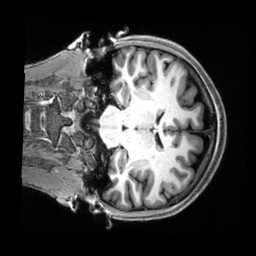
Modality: T1w
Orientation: coronal
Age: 19
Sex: female
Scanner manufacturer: siemens
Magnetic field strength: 3 T
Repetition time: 2.5 s
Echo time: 0.00222 s